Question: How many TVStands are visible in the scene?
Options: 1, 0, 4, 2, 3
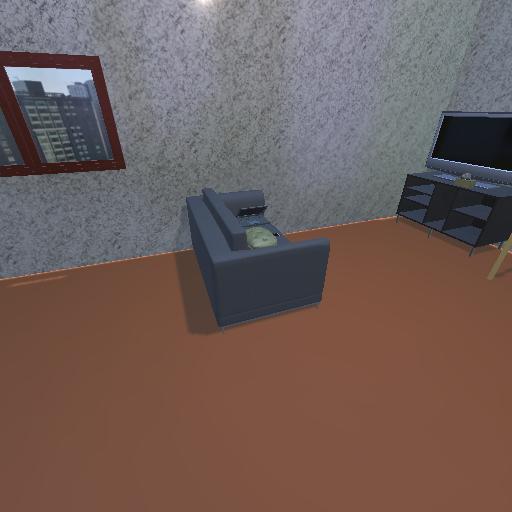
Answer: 1